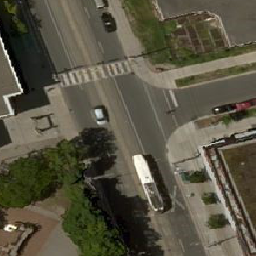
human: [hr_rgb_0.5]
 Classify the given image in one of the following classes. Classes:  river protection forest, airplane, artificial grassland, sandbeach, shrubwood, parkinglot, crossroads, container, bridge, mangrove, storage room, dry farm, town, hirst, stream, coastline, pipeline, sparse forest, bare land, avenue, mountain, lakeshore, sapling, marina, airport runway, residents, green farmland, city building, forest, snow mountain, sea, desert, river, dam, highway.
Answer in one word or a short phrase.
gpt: crossroads